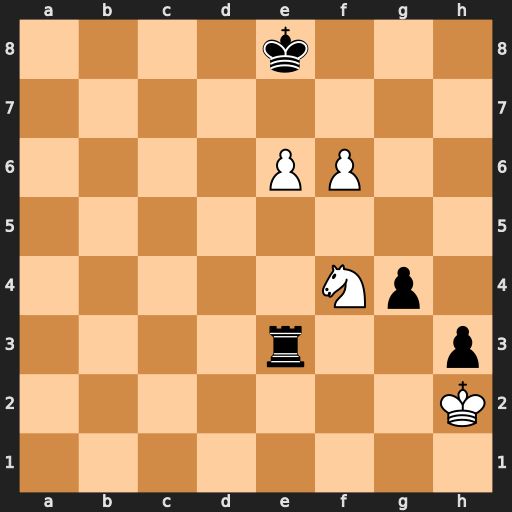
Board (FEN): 4k3/8/4PP2/8/5Np1/4r2p/7K/8
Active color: w
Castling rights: -
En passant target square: -
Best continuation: f7+ Ke7 Ng6+ Kxe6 f8=Q